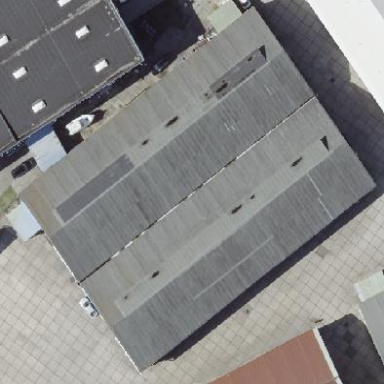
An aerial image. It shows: Warehouse building.